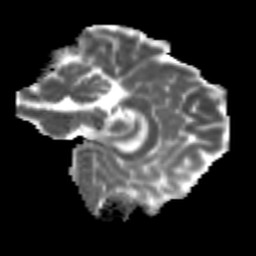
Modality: MD
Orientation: sagittal
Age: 24
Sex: female
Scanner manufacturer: siemens
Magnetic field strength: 3 T
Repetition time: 3.5 s
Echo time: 0.113 s